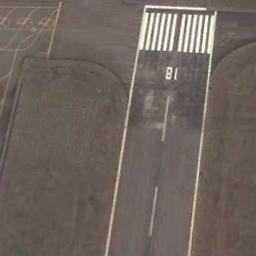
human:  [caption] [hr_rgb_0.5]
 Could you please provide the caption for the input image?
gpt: The runway has a threshold marking and the designation marking is 18 .

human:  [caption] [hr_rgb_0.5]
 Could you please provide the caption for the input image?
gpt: The runway is marked with lines .

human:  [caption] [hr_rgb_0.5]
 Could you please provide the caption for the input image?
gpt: The runway is on the bare land .

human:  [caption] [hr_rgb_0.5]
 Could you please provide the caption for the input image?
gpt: Next to the runway is yellow bare ground with white '18' and short-line signs on the runway .

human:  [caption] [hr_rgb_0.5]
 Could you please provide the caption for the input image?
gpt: There are brown bare land beside the runway with white marks .